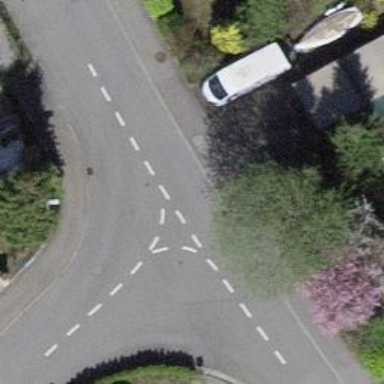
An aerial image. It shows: Kerb serving as barrier.